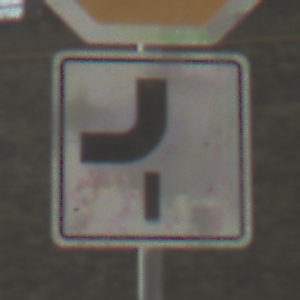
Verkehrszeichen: VerlaufVorfahrtsstrasse7
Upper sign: Stop
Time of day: MorningAfternoon
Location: Outdoor (Suburban)
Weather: Clear
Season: NotSpecified
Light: Natural